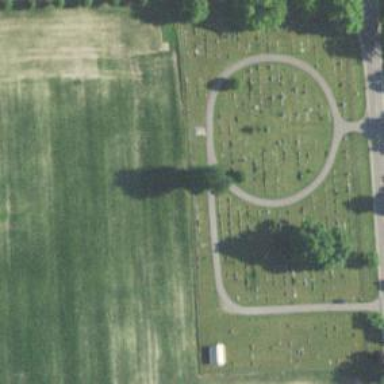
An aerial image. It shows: Cemetery.